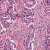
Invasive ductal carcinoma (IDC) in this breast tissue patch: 1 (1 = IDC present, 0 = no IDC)